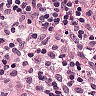
Metastatic tissue present: no